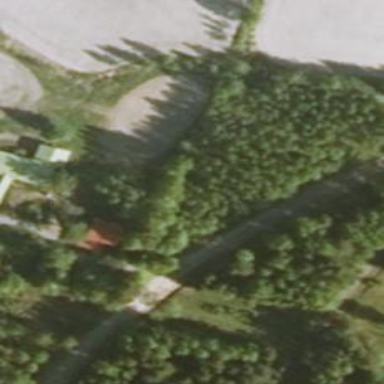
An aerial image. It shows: Shelter building.